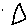
Label: triangle